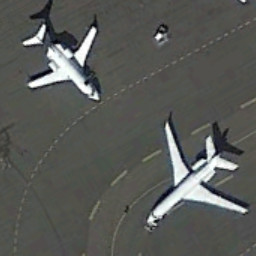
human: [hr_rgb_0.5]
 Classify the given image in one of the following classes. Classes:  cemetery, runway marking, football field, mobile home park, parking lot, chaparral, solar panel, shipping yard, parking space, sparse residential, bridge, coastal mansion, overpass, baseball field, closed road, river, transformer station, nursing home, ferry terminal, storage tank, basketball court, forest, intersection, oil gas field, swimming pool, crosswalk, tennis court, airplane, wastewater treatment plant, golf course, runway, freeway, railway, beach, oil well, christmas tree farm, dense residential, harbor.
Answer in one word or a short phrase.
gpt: airplane